Question: I have a repeater inside an Update Panel. when I click the button repeater is modified according to the query.
What I want is to get the value of the DropDown when I click Button. But I can't get the value, instead the UpdatePanelAnimationExtender runs again. I added another button () inside the Update Panel. The UpdatePanelAnimationExtender runs when I click that button also.
My question is how can restrict the update panel only to the button? and how can I retrieve the value of DropDown outside the update panel? I added to conditional but it also not working.

aspx page
'''
<p>Search by Author</p>
<asp:TextBox ID="txtAuthor" runat="server" Text="" AutoComplete="off" /><br />
<p>Search by Publisher</p>
<asp:TextBox ID="txtPublisher" runat="server" Text="" AutoComplete="off" /><br />
<asp:Button ID="btnFind" runat="server" Text="Find Books" OnClick="BtnFind_Click" />
<br />
<p>Search by Price</p>
<asp:RadioButtonList ID="RadioButtonList1" runat="server">
<asp:ListItem Text="Below Rs. 1000.00"></asp:ListItem>
<asp:ListItem Text="Between Rs. 1001 to 2500"></asp:ListItem>
<asp:ListItem Text="Above Rs. 2501.00"></asp:ListItem>
</asp:RadioButtonList>
<br />
<asp:TextBox ID="txtTest" runat="server"></asp:TextBox>
<asp:Button ID="Button2" runat="server" Text="Button"
onclick="Button1_Click" />
<asp:UpdatePanel ID="udpBooks" UpdateMode="Conditional" runat="server">
<ContentTemplate>
<asp:Button ID="btnTest" runat="server" Text="Testing Button" onclick="Button1_Click" />
<asp:Repeater ID="repBooks" runat="server" DataSourceID="SqlDataSource1"
onitemcommand="repBooks_ItemCommand">
<HeaderTemplate>
</HeaderTemplate>
<ItemTemplate>
<div id="bookBorder">
<table width="640px" height="70px" border="0">
<tr>
<td width="51%" style="padding-top: -20px">
<span class="title">Description:</span> :
<%# DataBinder.Eval(Container.DataItem, "description")%>
</td>
<td>
<asp:DropDownList ID="DropDownList2" CssClass="dropDown" runat="server" Width="100px">
<asp:ListItem>1</asp:ListItem>
<asp:ListItem>2</asp:ListItem>
<asp:ListItem>3</asp:ListItem>
</asp:DropDownList>
<br />
<asp:Button ID="btnAddToCart" CssClass="button" runat="server" Text="Add to Cart"
OnClick="BtnAddToCart_Click" />
</td>
</tr>
</table>
</div>
<br />
</ItemTemplate>
</asp:Repeater>
</ContentTemplate>
<Triggers>
<asp:AsyncPostBackTrigger ControlID="btnFind" EventName="Click" />
</Triggers>
</asp:UpdatePanel>
<asp:UpdatePanelAnimationExtender ID="upae1" runat="server" TargetControlID="udpBooks">
<Animations>
<OnUpdating>
<Parallel Duration="0">
<EnableAction AnimationTarget="btnFind" Enabled="false" />
<FadeOut MinimumOpacity=".5" />
</Parallel>
</OnUpdating>
<OnUpdated>
<Parallel Duration="0">
<FadeIn MinimumOpacity=".8" />
<EnableAction AnimationTarget="btnFind" Enabled="true" />
</Parallel>
</OnUpdated>
</Animations>
</asp:UpdatePanelAnimationExtender>
'''
Code Behind
'''
public partial class Default3 : System.Web.UI.Page
{
protected void Page_Load(object sender, EventArgs e)
{
}
protected void SqldsOrderDetails_Selecting(object sender, SqlDataSourceSelectingEventArgs e)
{
string author = txtAuthor.Text;
string publisher = txtPublisher.Text;
string select = "";
if (author.Equals("") && publisher.Equals(""))
select = "select bookId, ISBN, Title, publisher, author, price, description from dbo.[book]";
else if(author.Equals("") && !publisher.Equals(""))
select = "select bookId, ISBN, Title, publisher, author, price, description from dbo.[book] where publisher=@publisher ";
else if(!author.Equals("") && publisher.Equals(""))
select = "select bookId, ISBN, Title, publisher, author, price, description from dbo.[book] where author=@author";
else if(!author.Equals("") && !publisher.Equals(""))
select = "select bookId, ISBN, Title, publisher, author, price, description from dbo.[book] where author=@author and publisher=@publisher";
SqlDataSource1.SelectCommand = select;
e.Command.Parameters.Add(new SqlParameter("@author", this.txtAuthor.Text));
e.Command.Parameters.Add(new SqlParameter("@publisher", this.txtPublisher.Text));
}
protected void BtnFind_Click(object sender, EventArgs e)
{
System.Threading.Thread.Sleep(2000);
// this.gvOrderDetails.DataBind();
this.repBooks.DataBind();
}
protected void ul_Click(object sender, EventArgs e)
{
Response.Redirect("default.aspx");
}
protected void BtnAddToCart_Click(object sender, EventArgs e)
{
txtTest.Text = "sd";
}
protected void Button1_Click(object sender, EventArgs e)
{
txtTest.Text = "sd";
}
protected void repBooks_ItemCommand(object source, RepeaterCommandEventArgs e)
{
DropDownList d = e.Item.FindControl("DropDownList2") as DropDownList;
txtTest.Text = d.SelectedValue;
Button b= e.Item.FindControl("btnAddToCart") as Button;
b.Text = d.SelectedValue;
}
}
'''
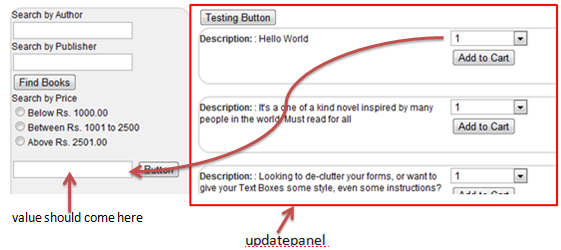
Answer: For triggering
'''
<asp:UpdatePanel ID="UpdatePanel1" runat="server" UpdateMode="Conditional">
<ContentTemplate>
Some content that needs to be updated here...
</ContentTemplate>
<Triggers>
<asp:AsyncPostBackTrigger ControlID="FindBook" EventName="Click" />
</Triggers>
</asp:UpdatePanel>
'''
as far as the value of DropDown into textbox is concern, you should place textbox in another updatepanel and set its value when user select a value from dropdown by calling update method.